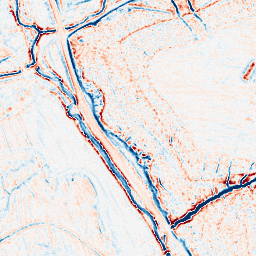
Category: edge_preserving
Decomposition family: bilateral
Decomposition parameters: d: 9
sigma_color: 50
sigma_space: 150
Upsampling method: quartic
Upsampling parameters: scale: 2
Upsampling scale: 2